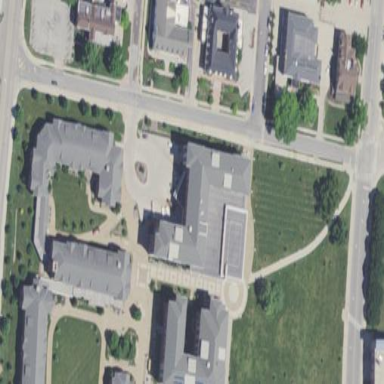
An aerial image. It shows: University building.